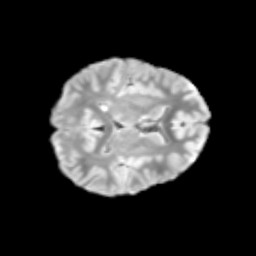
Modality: T2w
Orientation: axial
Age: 10
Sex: female
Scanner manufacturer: siemens
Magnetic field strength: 3 T
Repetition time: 3.8 s
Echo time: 0.07 s